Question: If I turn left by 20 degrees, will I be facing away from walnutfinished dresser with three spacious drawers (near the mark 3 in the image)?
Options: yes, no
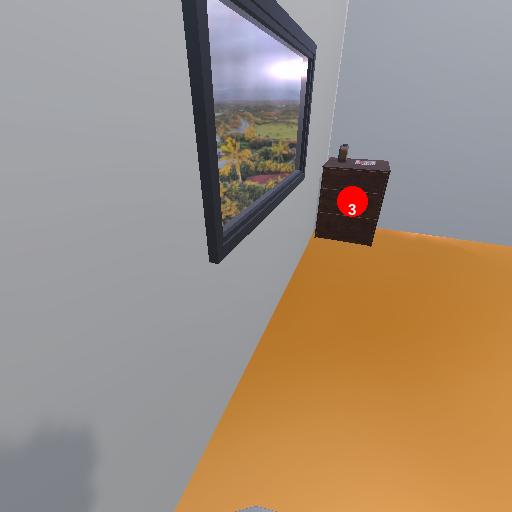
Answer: yes